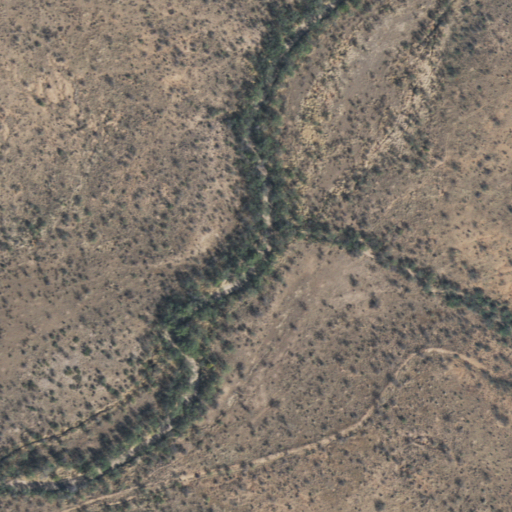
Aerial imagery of valley in Arizona named Airport Ravine containing only shrub